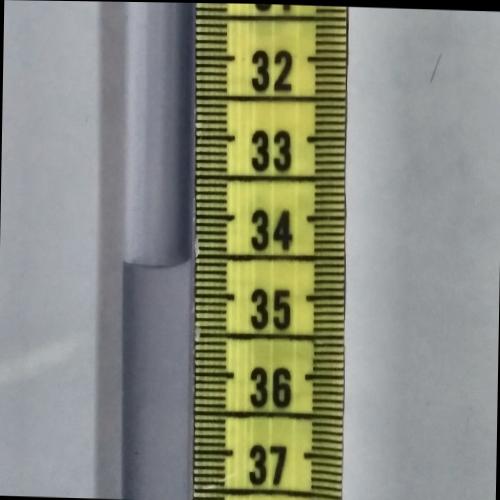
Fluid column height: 34.5 cm